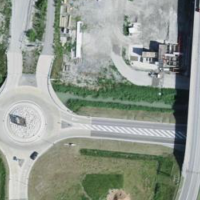
EUNIS habitat code: 57
Species observed at this site:
Podiceps nigricollis